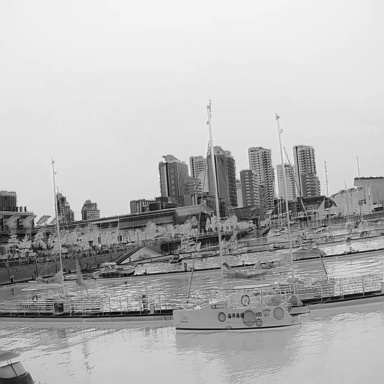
There are six objects shown in the infrared image, including a canoe, and five sailboats.